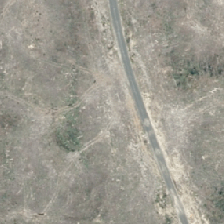
Land cover: harvested_forest